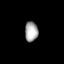
Tissue: lung
Cell type: Myeloid cells
Senescence score: 0.2268
Nuclear area (px): 254
Mean DAPI intensity: 168.811